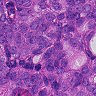
Metastatic tissue present: yes